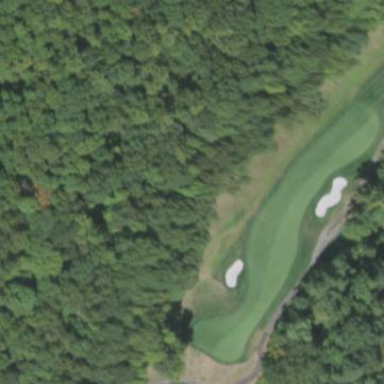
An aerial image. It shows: Golf fairway surrounded by grass.